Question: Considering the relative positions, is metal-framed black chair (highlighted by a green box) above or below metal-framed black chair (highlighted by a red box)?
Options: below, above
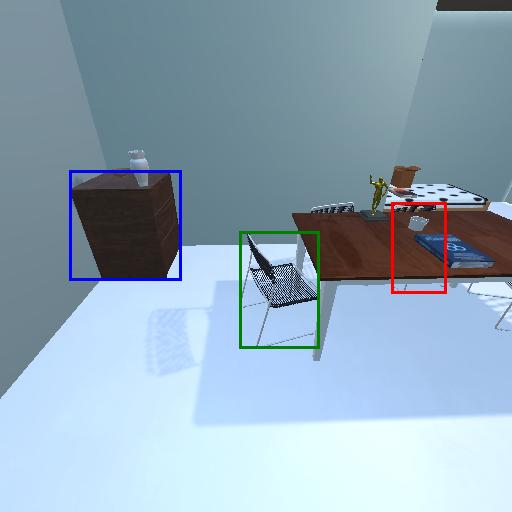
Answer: below